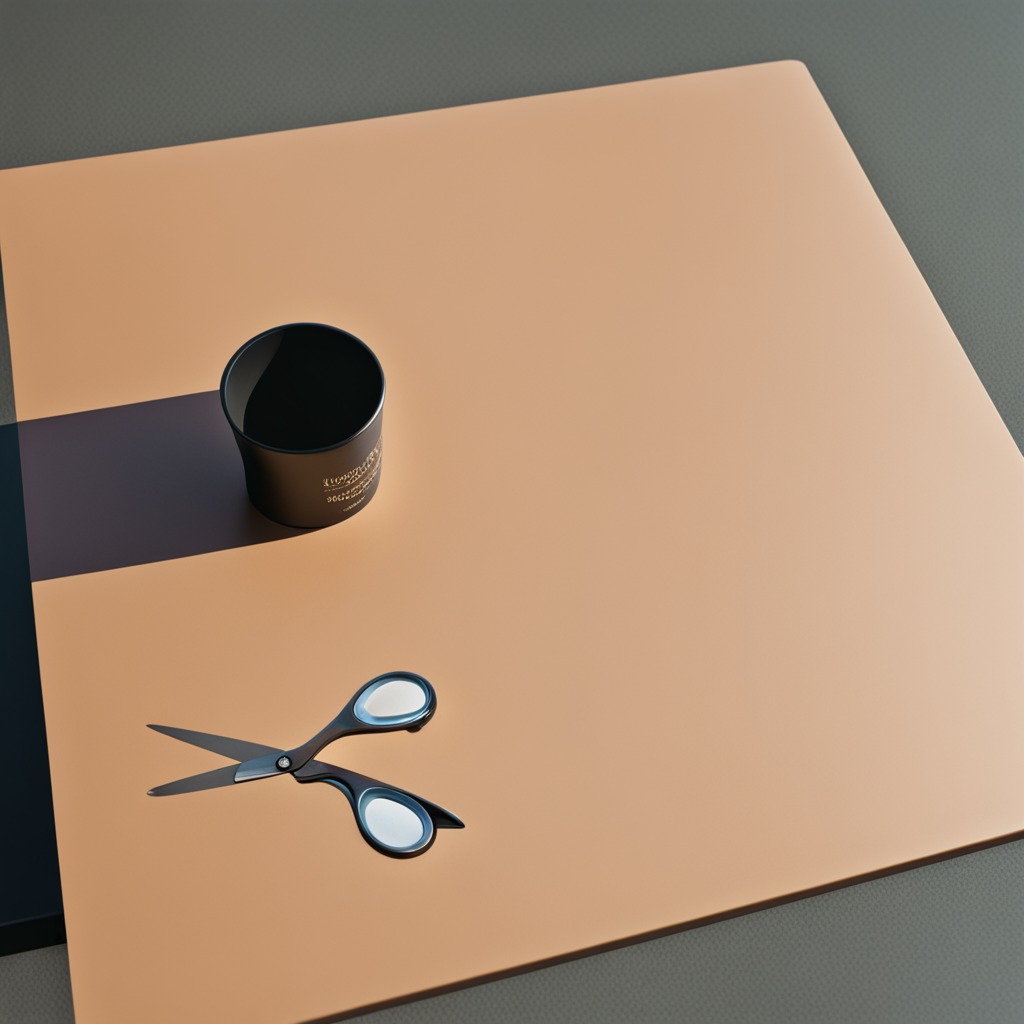
A scissor is lying on the textured surface of the utility table.